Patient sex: M
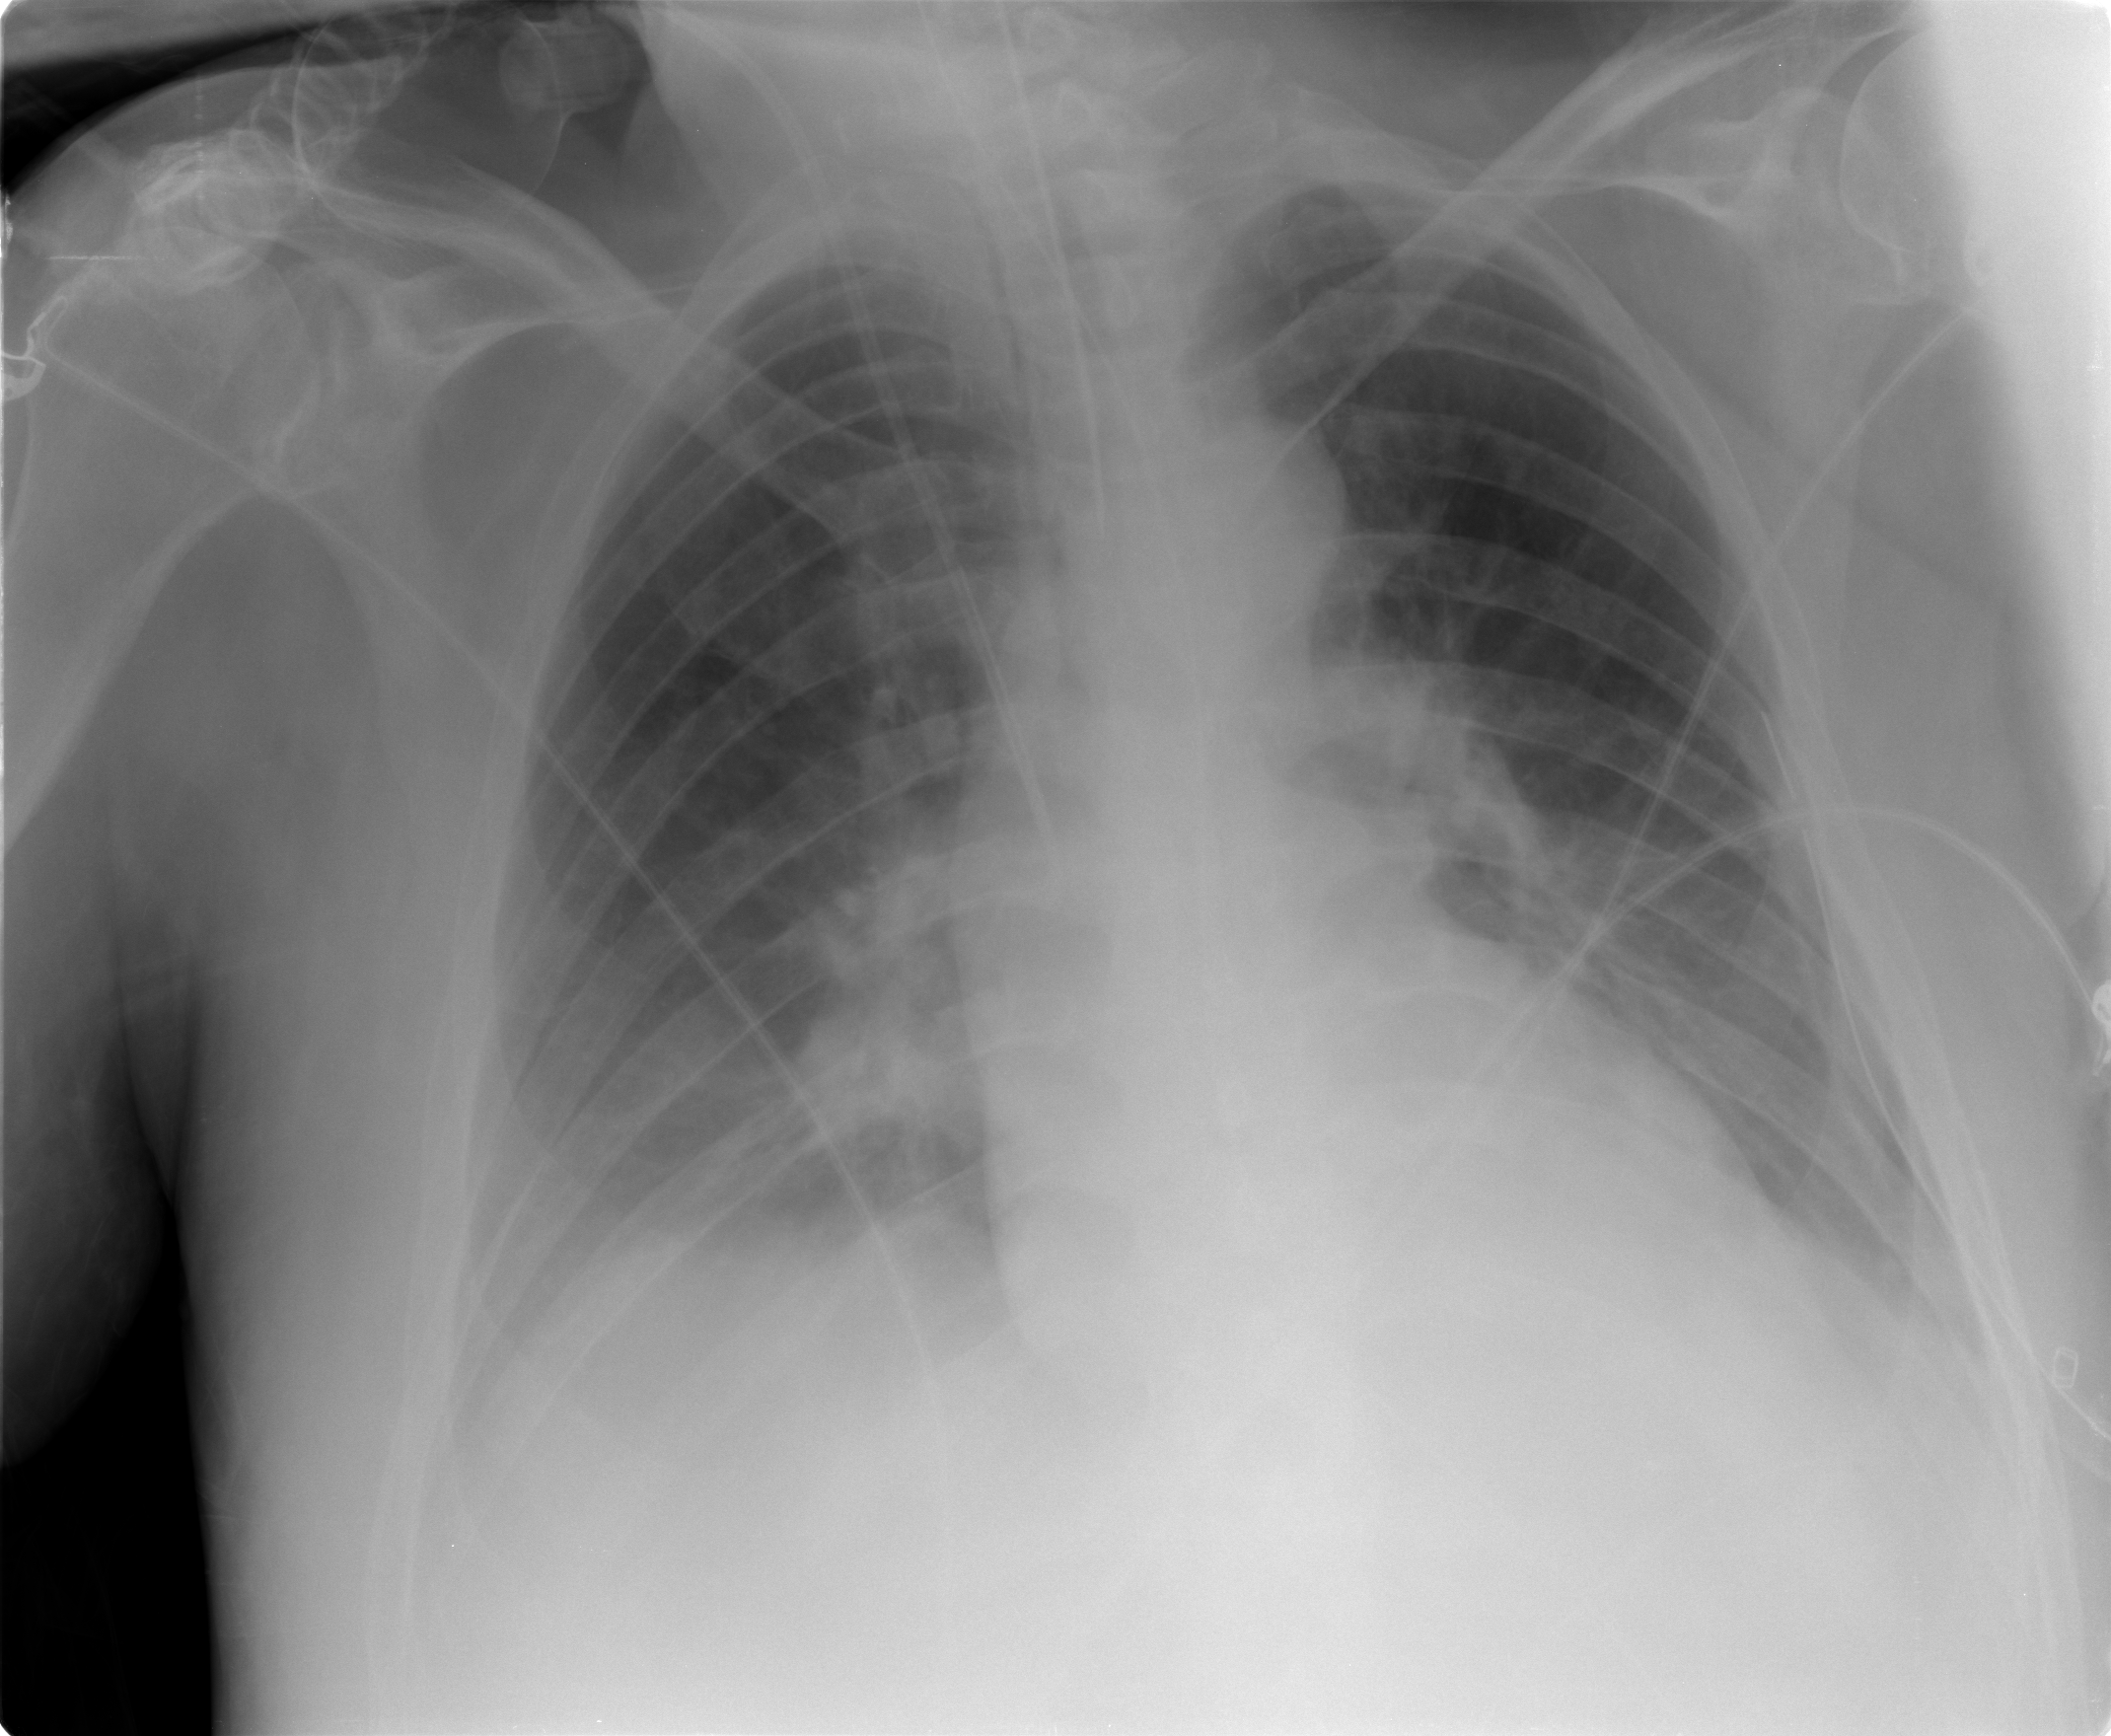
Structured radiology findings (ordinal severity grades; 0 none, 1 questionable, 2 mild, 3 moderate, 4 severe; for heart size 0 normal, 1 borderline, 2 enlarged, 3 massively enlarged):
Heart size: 0
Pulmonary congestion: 2
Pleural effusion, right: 2
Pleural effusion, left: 2
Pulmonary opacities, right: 1
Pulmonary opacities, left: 1
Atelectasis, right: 2
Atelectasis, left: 2